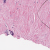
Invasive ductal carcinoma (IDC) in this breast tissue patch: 1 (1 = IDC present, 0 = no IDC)